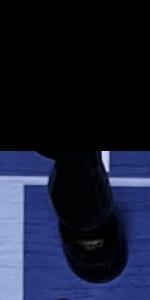
Label: Knight_Black